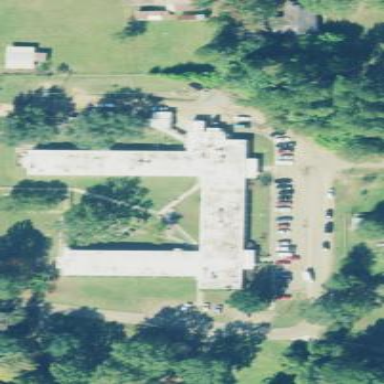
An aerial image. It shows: Hospital building.